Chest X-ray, PA view. Patient: 50 years old, sex F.
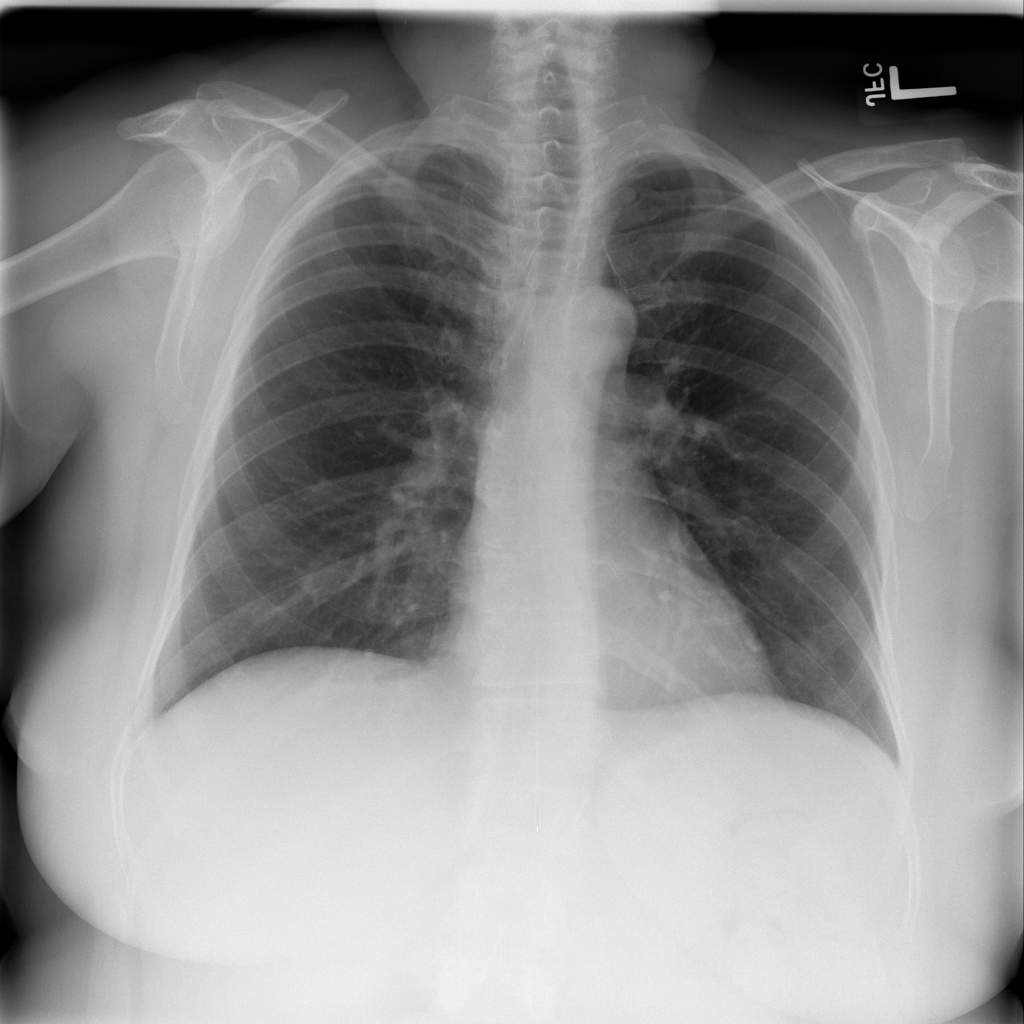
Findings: No Finding